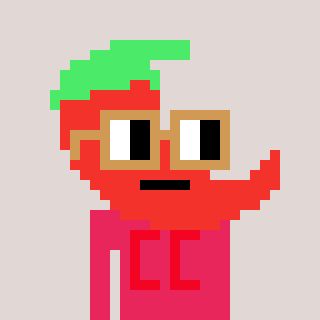
a pixel art character with square brown glasses, a chilli-shaped head and a redpinkish-colored body on a warm background